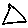
Label: triangle